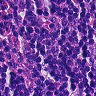
Metastatic tissue present: no